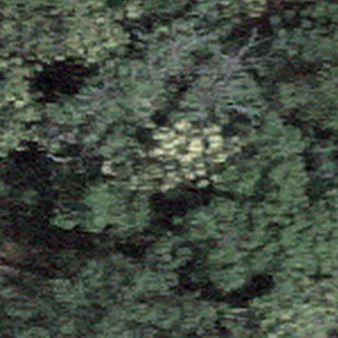
Label: other